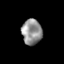
Tissue: skin
Cell type: Epithelial cells
Senescence score: 0.2657
Nuclear area (px): 504
Mean DAPI intensity: 146.117